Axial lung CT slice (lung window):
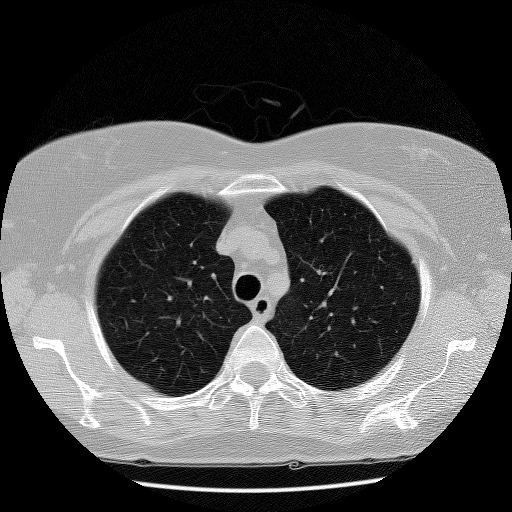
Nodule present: no